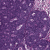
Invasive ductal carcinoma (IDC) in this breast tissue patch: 0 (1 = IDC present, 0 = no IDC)